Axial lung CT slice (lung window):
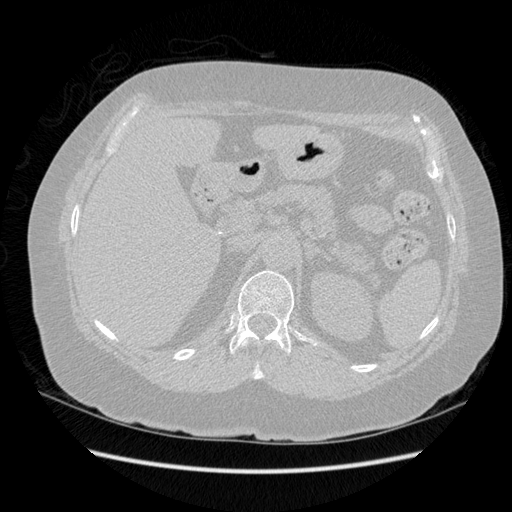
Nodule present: no